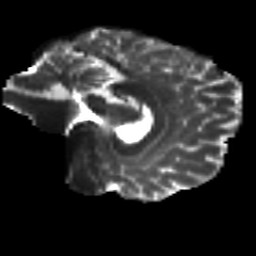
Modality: T2w
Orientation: sagittal
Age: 19
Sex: male
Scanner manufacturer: siemens
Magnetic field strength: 3 T
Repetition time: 8.8 s
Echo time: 0.085 s